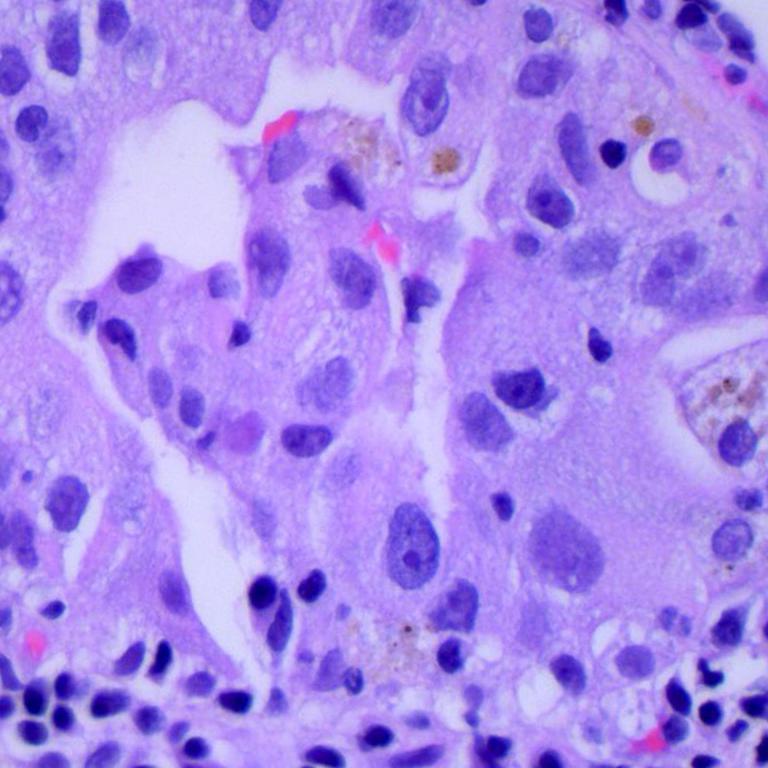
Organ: lung
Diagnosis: adenocarcinomas